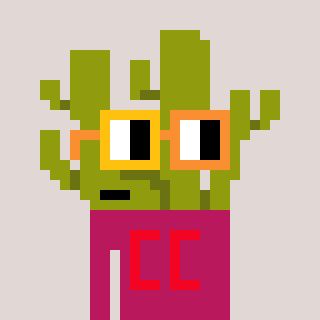
a pixel art character with square yellow and orange glasses, a cactus-shaped head and a darkpink-colored body on a warm background